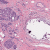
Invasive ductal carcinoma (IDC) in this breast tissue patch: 1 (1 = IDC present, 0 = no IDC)